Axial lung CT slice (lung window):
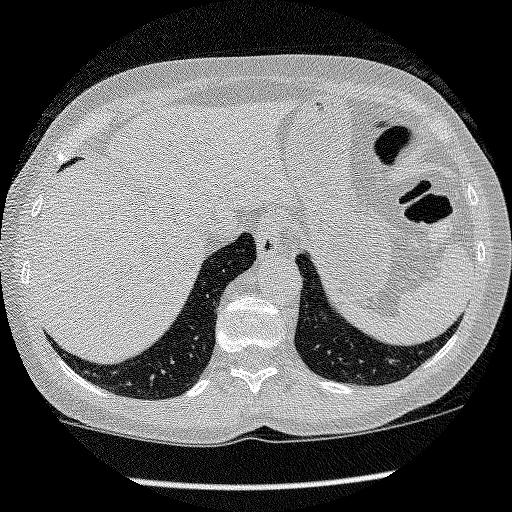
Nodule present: no